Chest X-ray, PA view. Patient: 56 years old, sex F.
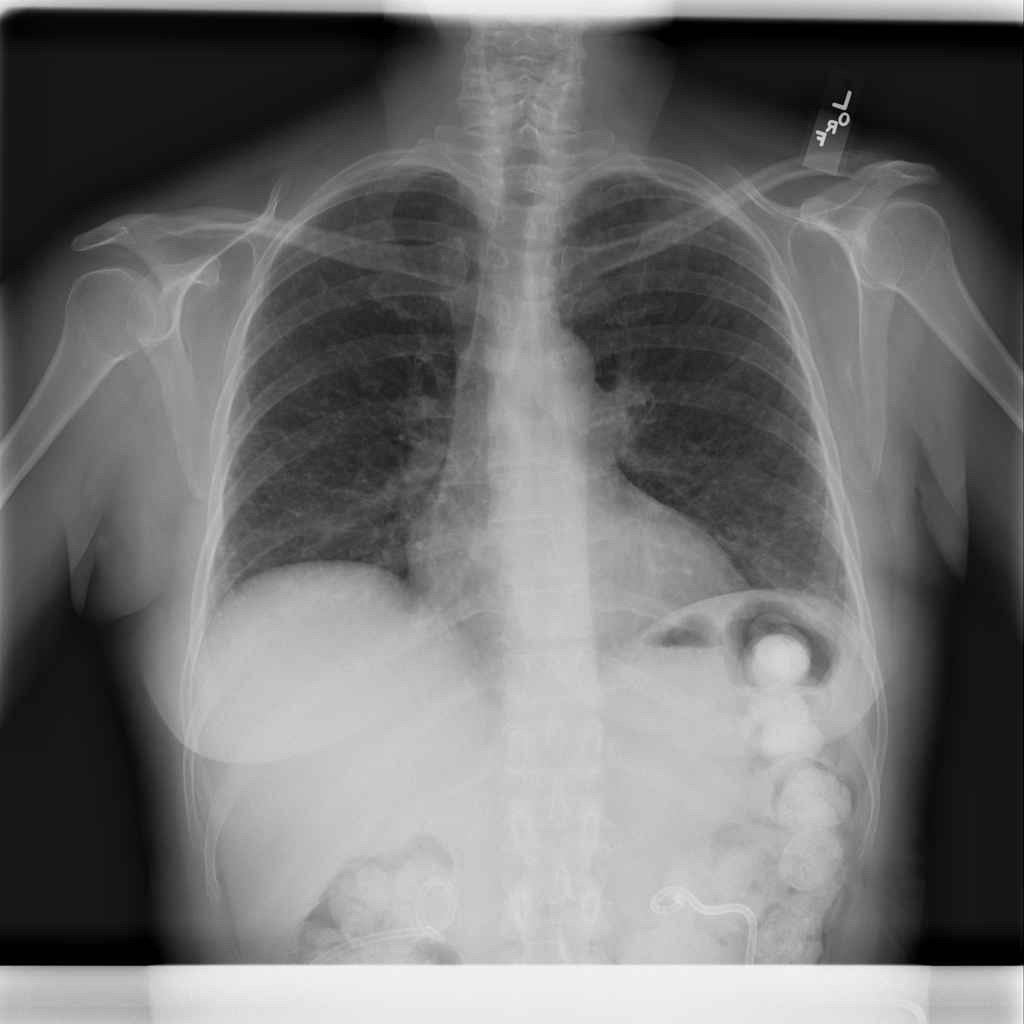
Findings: Nodule